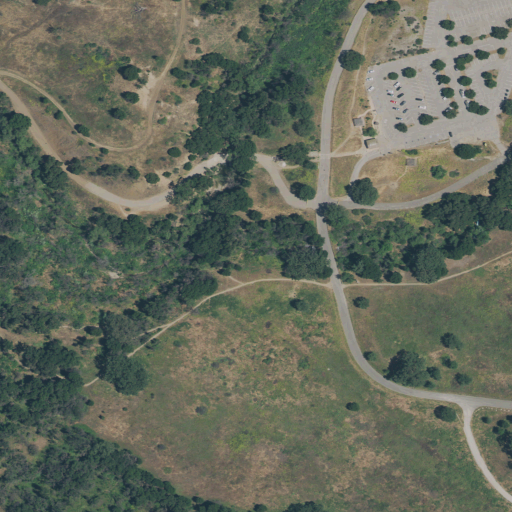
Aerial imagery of valley in California named Stokes Canyon containing grassland, open development, woody wetlands, shrub, medium intensity development, low intensity development, and herbaceous wetlands